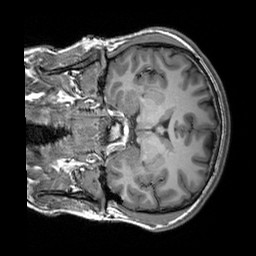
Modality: T1w
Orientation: coronal
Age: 24
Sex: male
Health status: healthy
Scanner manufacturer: siemens
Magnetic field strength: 3 T
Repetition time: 2.3 s
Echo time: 0.00303 s